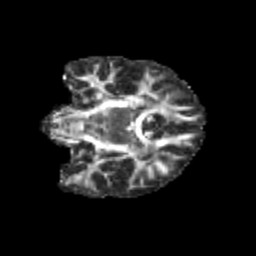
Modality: FA
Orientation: coronal
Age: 12
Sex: male
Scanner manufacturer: siemens
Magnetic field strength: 3 T
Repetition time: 3.8 s
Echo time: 0.07 s